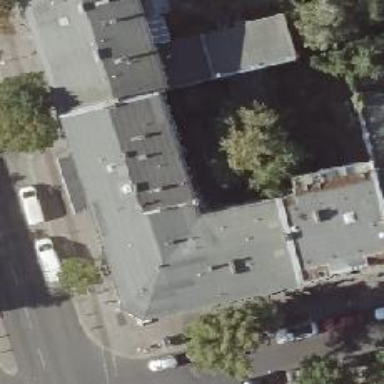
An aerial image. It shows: Cafe.